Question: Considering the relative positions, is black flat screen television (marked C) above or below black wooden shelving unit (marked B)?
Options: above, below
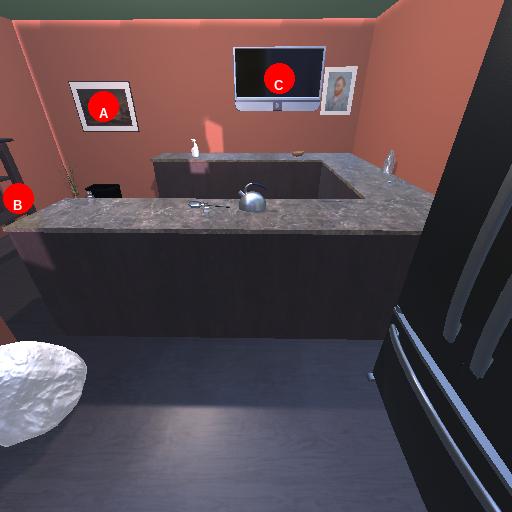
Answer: above